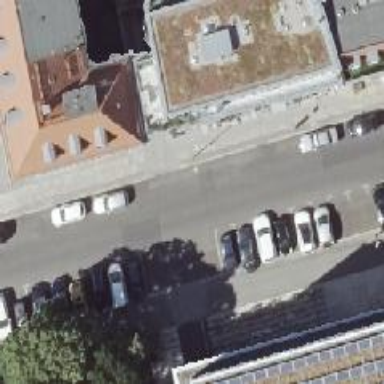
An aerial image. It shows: Parking entrance.